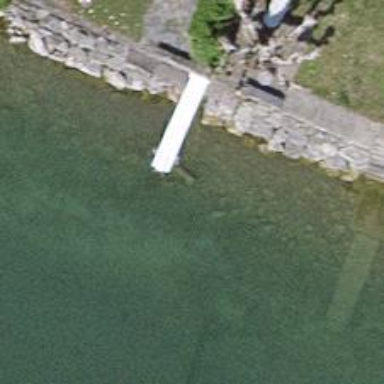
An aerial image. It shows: Man-made pier.